Interaction volume radius: 10 \u00c5
Interaction volume height: 35 \u00c5
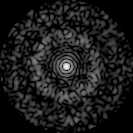
Disorder parameter: 0.8517